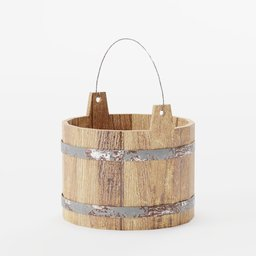
Label: tools